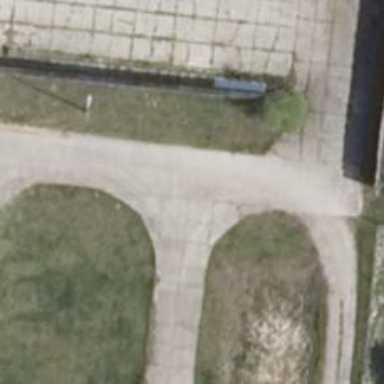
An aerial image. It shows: Service road with concrete surface.